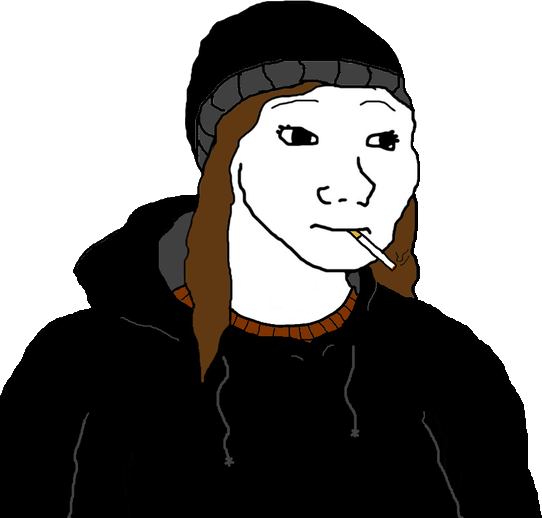
Label: 5_Doomer